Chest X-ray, PA view. Patient: 61 years old, sex M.
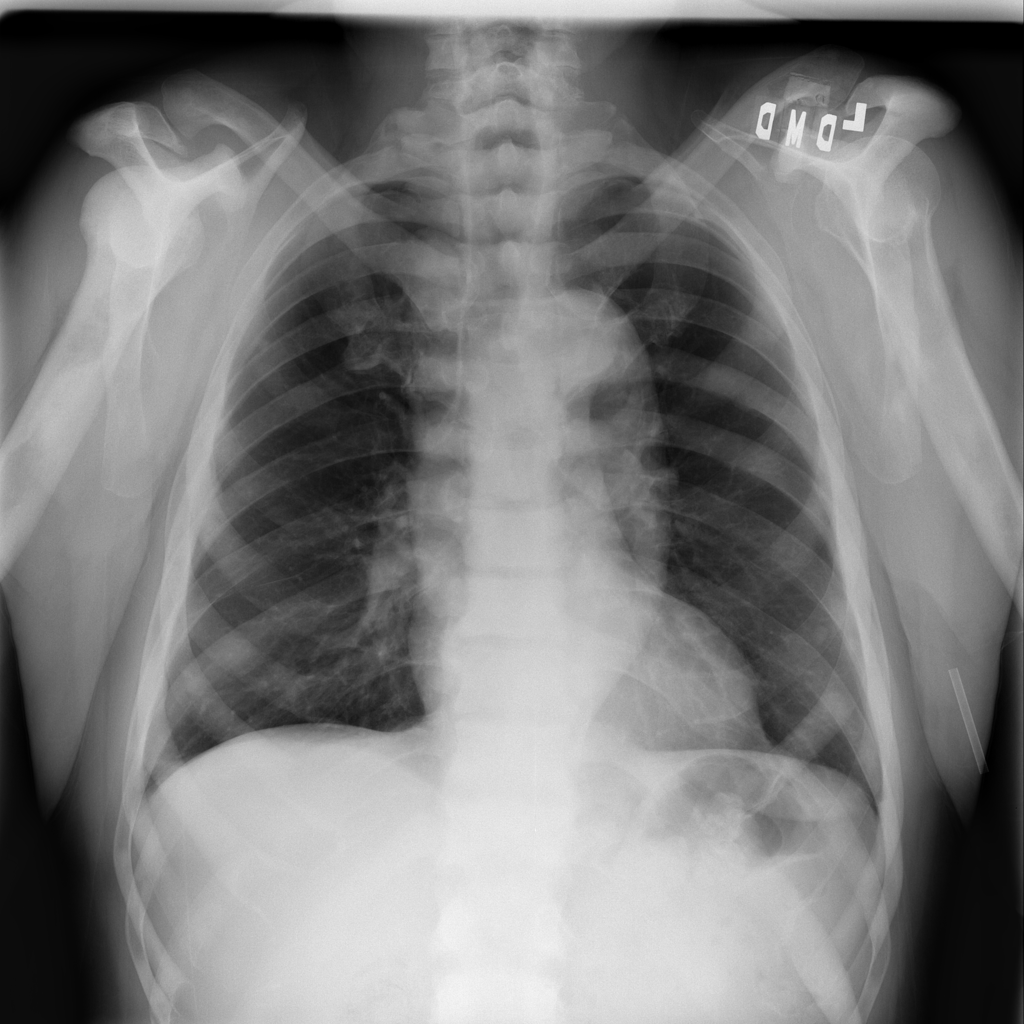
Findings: No Finding